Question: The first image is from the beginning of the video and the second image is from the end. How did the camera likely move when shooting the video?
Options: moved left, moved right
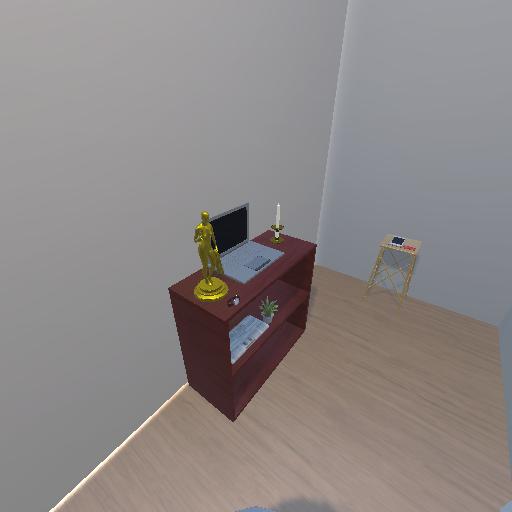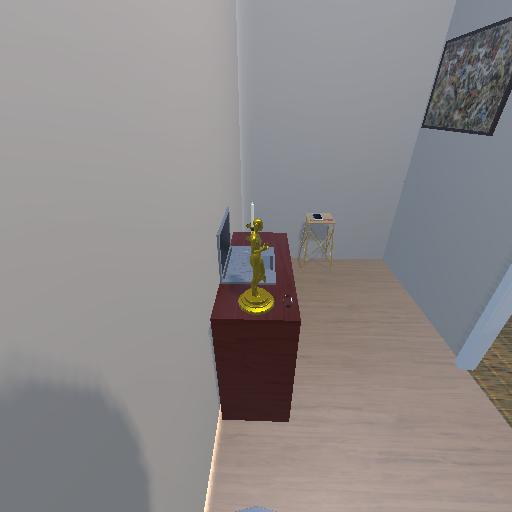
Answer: moved left